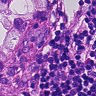
Metastatic tissue present: yes